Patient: sex F, age 57
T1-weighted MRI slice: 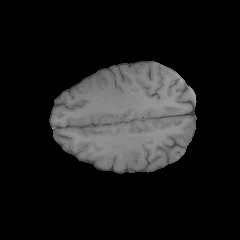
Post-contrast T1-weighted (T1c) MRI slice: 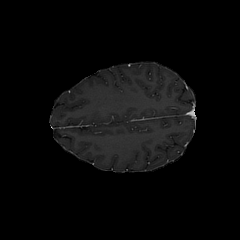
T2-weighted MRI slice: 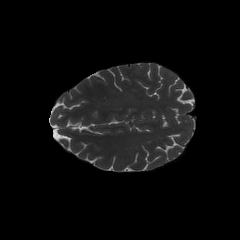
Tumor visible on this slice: no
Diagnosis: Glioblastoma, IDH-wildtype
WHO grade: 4